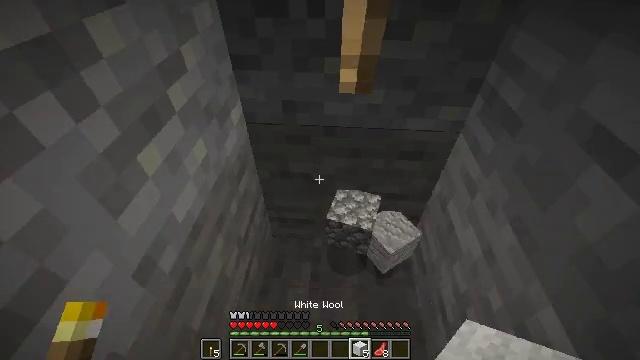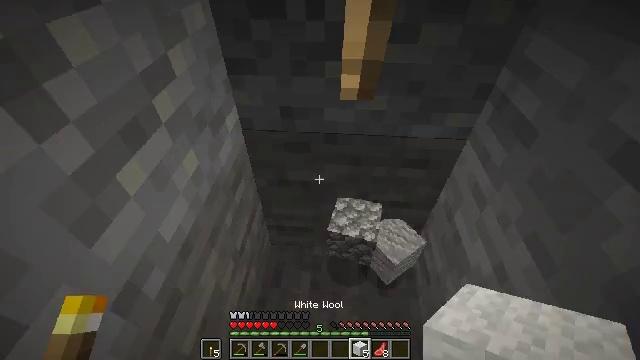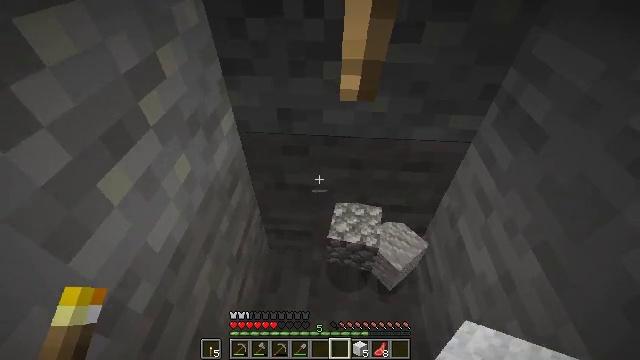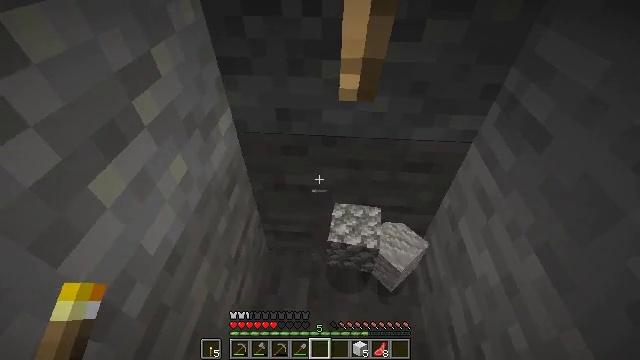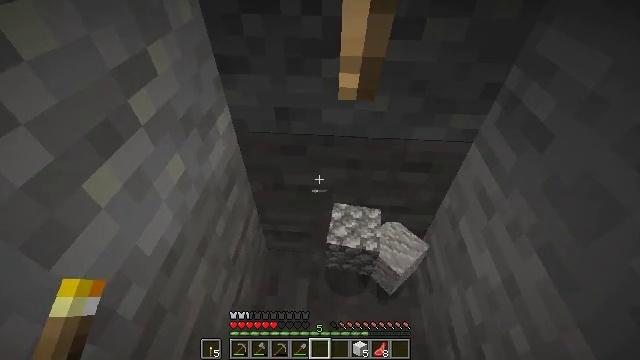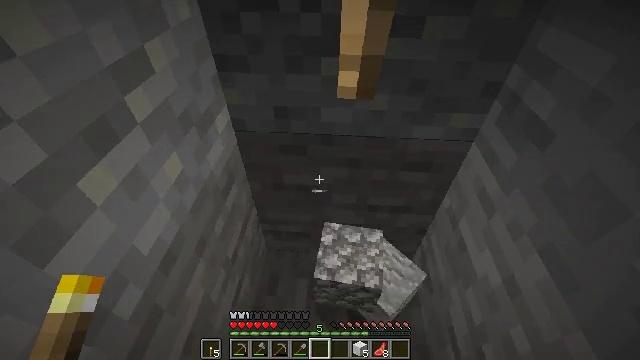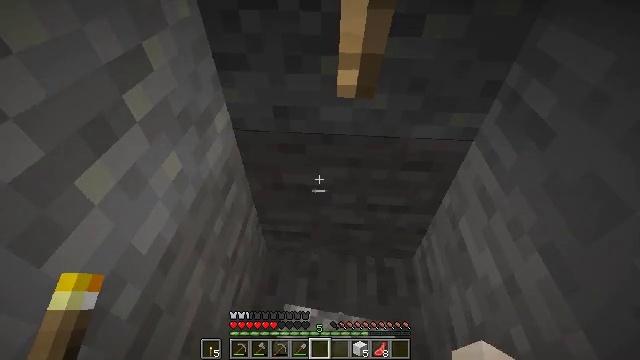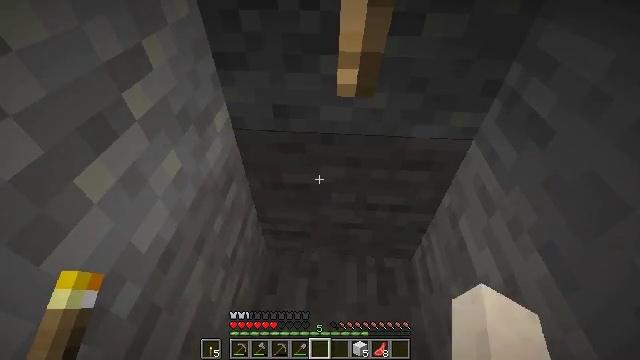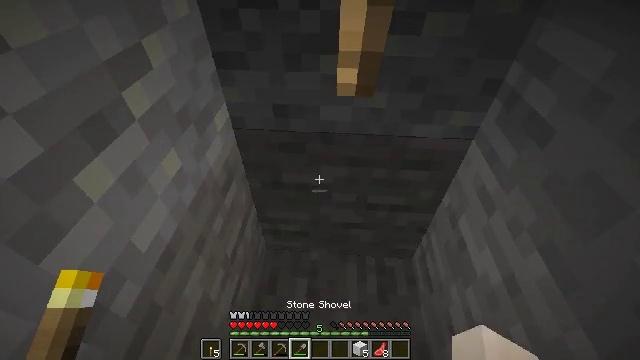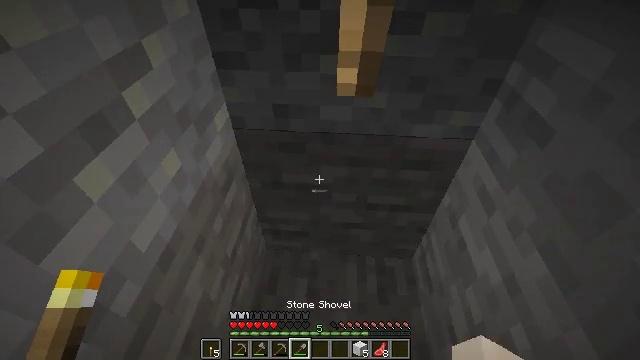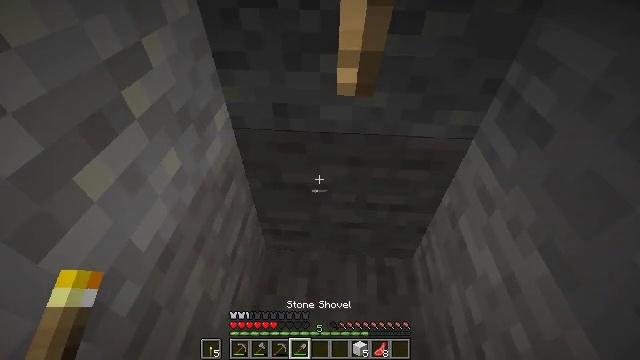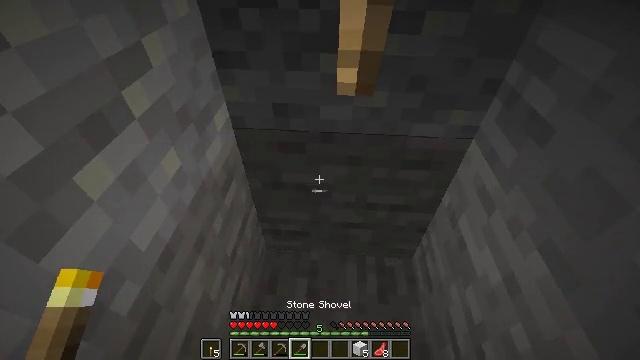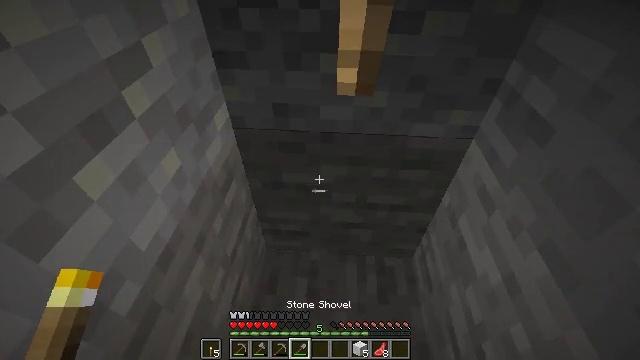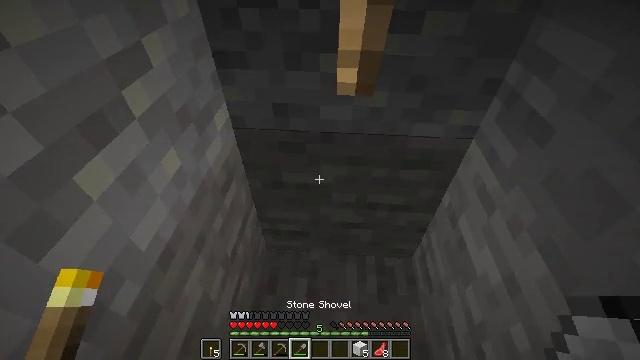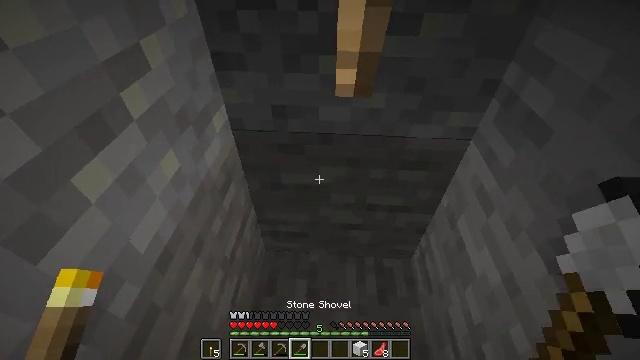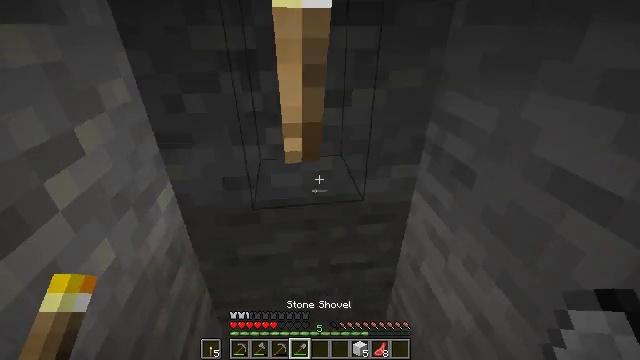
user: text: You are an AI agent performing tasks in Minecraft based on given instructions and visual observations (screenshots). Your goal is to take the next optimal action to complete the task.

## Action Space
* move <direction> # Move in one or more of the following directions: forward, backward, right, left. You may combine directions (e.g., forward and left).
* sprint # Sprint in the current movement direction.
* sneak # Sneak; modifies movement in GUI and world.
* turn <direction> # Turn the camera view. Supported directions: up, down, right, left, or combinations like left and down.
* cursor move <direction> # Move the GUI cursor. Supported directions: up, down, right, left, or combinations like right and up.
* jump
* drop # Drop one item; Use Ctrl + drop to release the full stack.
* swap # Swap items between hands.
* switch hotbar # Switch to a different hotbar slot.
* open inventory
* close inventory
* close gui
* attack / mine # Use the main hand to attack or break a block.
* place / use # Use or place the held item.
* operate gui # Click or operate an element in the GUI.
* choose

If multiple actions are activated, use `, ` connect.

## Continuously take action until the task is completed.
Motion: motion action
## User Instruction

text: Take down the wall torch for reuse.
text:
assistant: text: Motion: no_op
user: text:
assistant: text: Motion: no_op
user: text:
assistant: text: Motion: no_op
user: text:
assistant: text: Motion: no_op
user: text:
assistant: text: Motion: no_op
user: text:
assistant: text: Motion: no_op
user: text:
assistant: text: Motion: no_op
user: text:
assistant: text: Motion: no_op
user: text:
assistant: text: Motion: no_op
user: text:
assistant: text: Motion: no_op
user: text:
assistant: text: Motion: no_op
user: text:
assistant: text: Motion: no_op
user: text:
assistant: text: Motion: no_op
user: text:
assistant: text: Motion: no_op
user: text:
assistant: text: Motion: turn right and up
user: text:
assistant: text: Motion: turn left and up
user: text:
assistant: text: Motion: turn left
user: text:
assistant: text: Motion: no_op
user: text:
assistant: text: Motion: move forward, turn right and up
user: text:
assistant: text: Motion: move forward, turn right and up
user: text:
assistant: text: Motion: move forward
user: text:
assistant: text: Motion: turn left
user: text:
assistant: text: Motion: attack / mine
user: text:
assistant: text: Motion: attack / mine
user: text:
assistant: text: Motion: turn right
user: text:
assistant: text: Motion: turn right and up
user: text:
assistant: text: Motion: turn right and up
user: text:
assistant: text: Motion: no_op